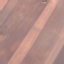
Land use / land cover: AnnualCrop